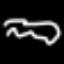
Label: squiggle